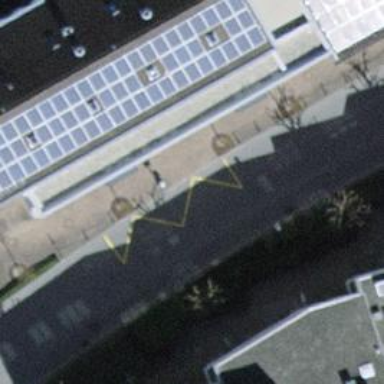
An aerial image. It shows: Public transport stop position.